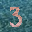
Label: 3